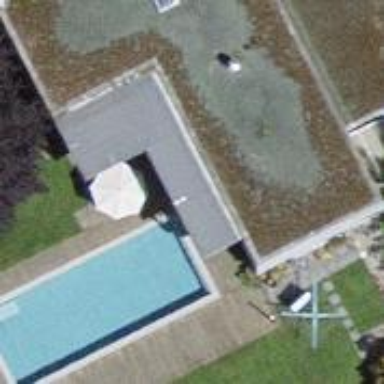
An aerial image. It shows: Swimming pool located in leisure land.